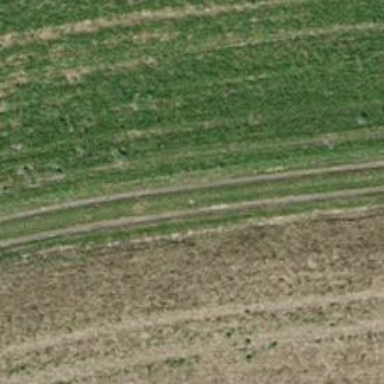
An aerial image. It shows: Dirt track with grade5 tracktype.